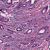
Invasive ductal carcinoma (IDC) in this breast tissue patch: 1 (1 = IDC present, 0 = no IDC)